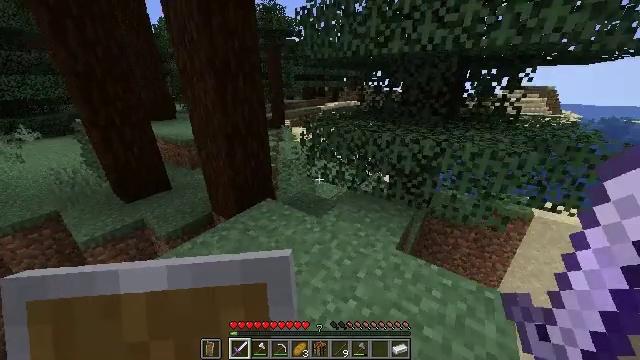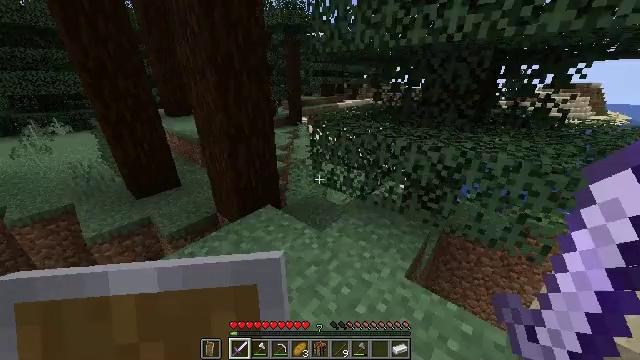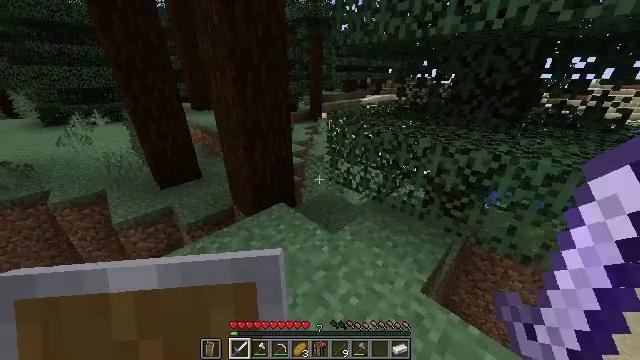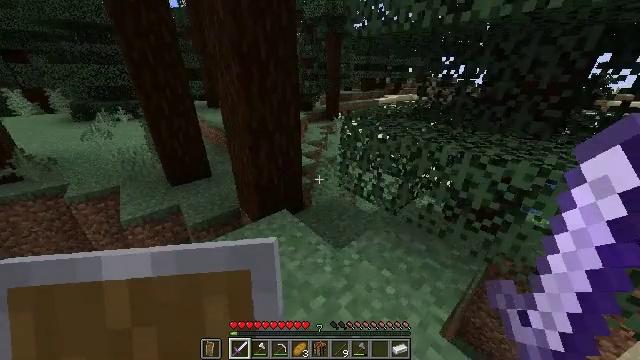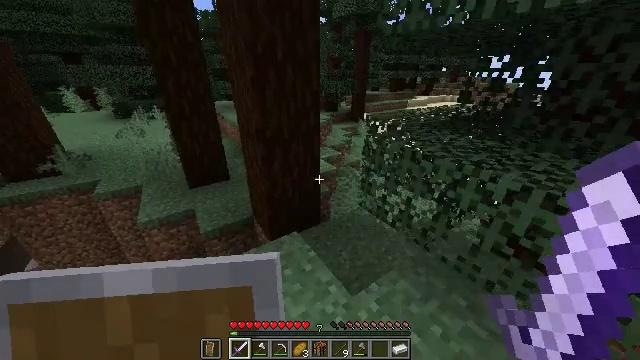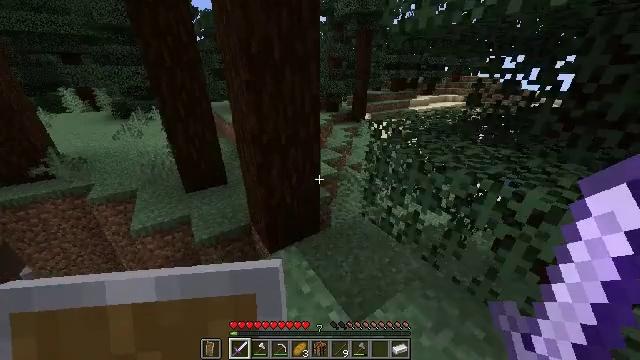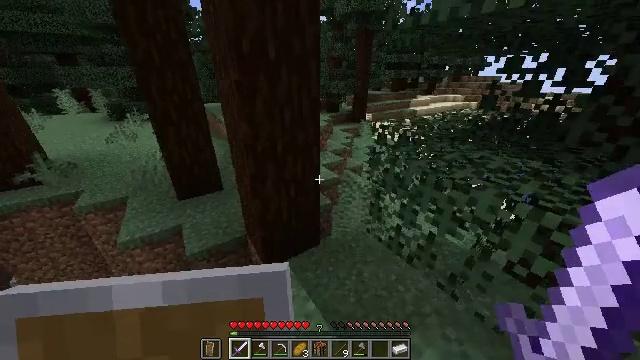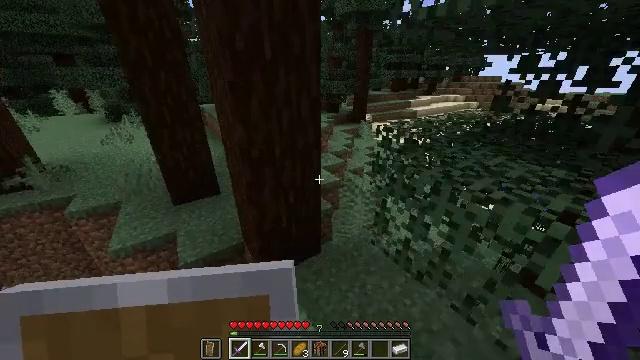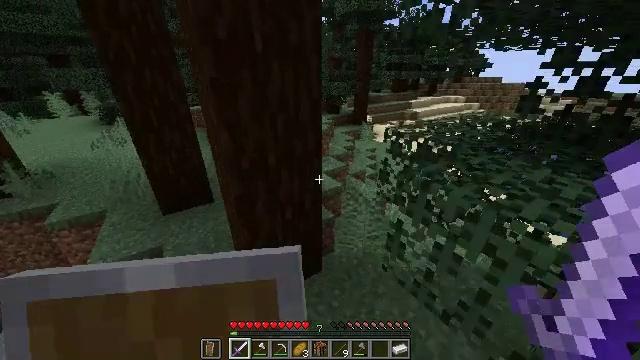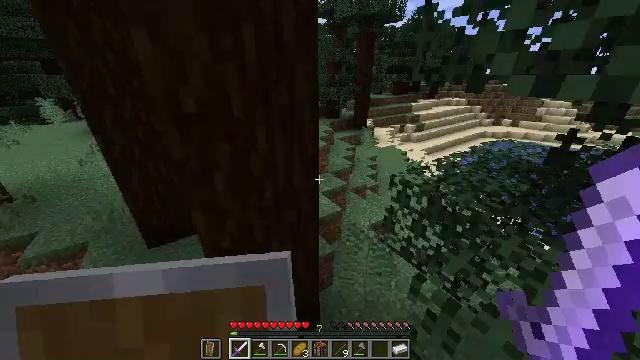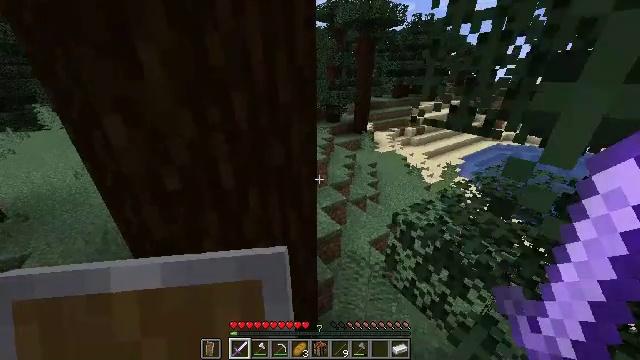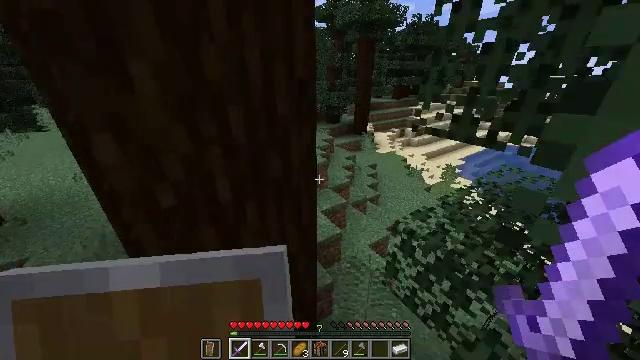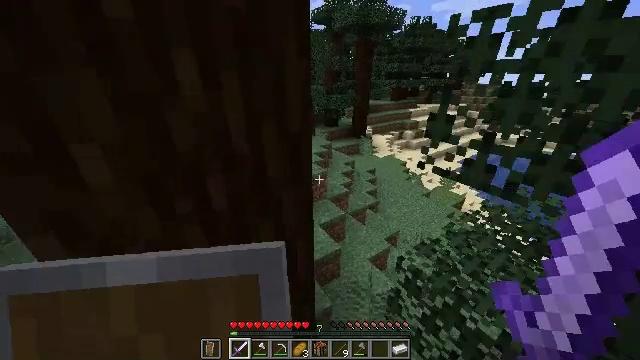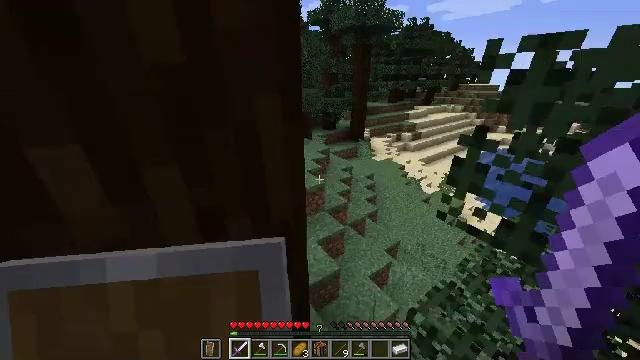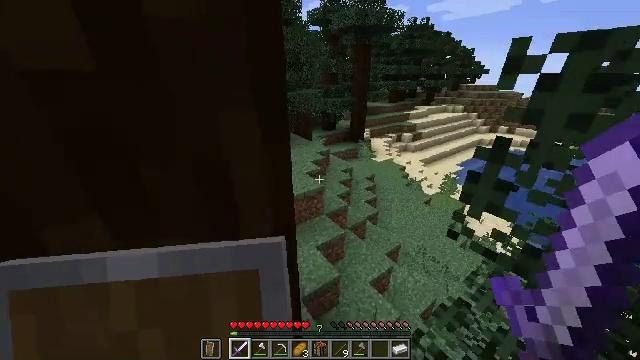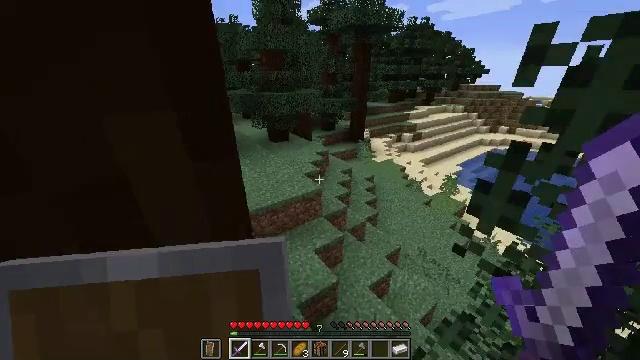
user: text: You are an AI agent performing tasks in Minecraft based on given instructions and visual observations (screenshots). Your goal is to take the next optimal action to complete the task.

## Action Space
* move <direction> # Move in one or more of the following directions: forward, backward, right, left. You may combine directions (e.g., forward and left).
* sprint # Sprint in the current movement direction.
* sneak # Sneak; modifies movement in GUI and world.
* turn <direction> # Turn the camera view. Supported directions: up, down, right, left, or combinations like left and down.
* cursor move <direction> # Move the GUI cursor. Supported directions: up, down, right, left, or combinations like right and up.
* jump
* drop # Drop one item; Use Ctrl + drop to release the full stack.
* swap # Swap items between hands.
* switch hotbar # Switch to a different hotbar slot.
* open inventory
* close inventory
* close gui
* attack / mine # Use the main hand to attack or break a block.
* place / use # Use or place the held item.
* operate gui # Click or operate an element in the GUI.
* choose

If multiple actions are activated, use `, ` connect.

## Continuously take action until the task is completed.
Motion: motion action
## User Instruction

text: Break the spruce leaves to clear the area.
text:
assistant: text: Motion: move forward, sprint, turn left
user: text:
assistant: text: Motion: move forward, sprint, turn left and down
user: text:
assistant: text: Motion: move forward, sprint, turn left
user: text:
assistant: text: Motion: move forward, sprint, turn left
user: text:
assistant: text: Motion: move forward, sprint
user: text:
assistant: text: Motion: move forward, sprint
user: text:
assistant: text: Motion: move forward, sprint
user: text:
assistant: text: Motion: move forward, sprint
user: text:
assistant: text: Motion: move forward, sprint, jump
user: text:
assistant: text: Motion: move forward, sprint, jump
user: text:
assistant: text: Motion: move forward, sprint, jump
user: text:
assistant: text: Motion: move forward, sprint, jump
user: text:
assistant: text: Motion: move forward, sprint, jump
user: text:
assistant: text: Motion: move forward, sprint, jump
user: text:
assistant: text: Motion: move forward, sprint, jump
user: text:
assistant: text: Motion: move forward, sprint, jump
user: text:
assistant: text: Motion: move forward, sprint, jump
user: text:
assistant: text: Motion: move forward, sprint, jump
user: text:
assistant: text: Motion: move forward, sprint, turn up, jump
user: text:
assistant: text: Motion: move forward, sprint, turn left and up
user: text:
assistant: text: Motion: move forward, sprint, turn left and up
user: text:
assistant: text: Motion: move forward, sprint, turn left and up
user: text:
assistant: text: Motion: move forward, sprint, turn left and up, jump
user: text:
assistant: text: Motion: move forward, sprint, turn left, jump
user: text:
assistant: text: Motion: move forward, sprint, jump
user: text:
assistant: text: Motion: move forward, sprint, jump
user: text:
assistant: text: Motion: move forward, sprint, jump
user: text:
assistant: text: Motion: move forward, sprint, jump
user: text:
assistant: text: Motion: move forward, sprint, jump
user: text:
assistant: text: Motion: move forward, sprint, jump